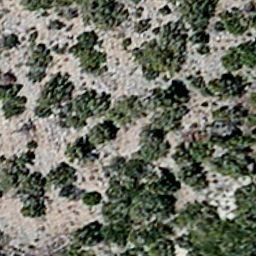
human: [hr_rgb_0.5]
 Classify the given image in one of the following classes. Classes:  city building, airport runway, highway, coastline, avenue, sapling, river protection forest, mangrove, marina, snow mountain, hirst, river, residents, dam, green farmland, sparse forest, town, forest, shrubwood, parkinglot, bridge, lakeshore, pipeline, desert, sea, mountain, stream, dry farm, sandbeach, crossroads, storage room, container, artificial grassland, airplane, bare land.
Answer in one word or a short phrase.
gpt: sparse forest